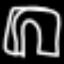
Label: pants